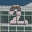
Label: 2